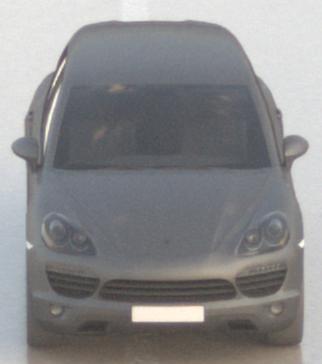
Make: Porsche
Model: Cayenne
Detailed model: Cayenne (958)
Model produced from: 2010/05
Model produced until: 2014/07
Doors: 5
Color: gray
Road condition: wet road
Daytime: sunrise or sunset
Contrast: low contrast